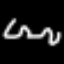
Label: squiggle